Question: What is the value of the measurement in the image?
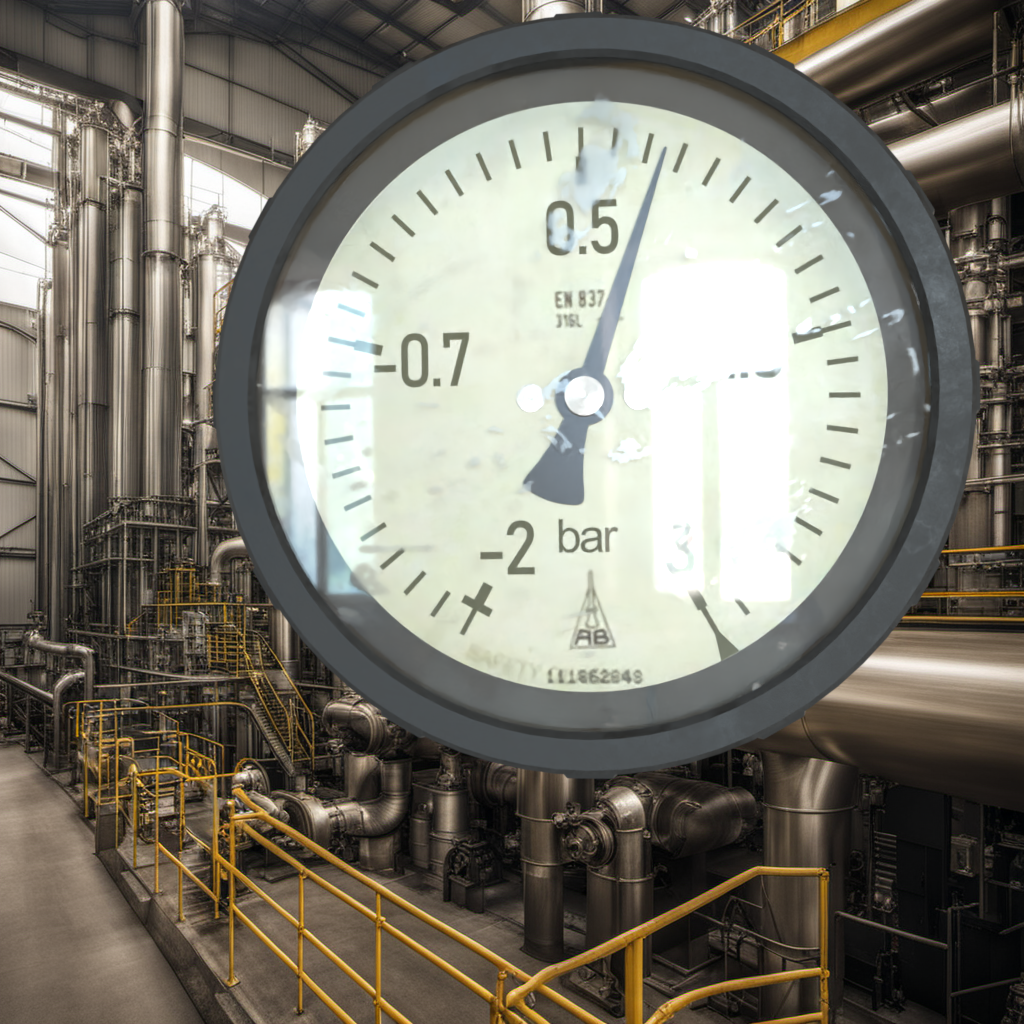
Answer: The result is 0.82
Question: What is the value range of the measurement in the image?
Answer: The range is from -2 to 3
Question: What is the minimum and maximum value range of the measurement in the image?
Answer: The minimum value is -2 and the maximum value is 3